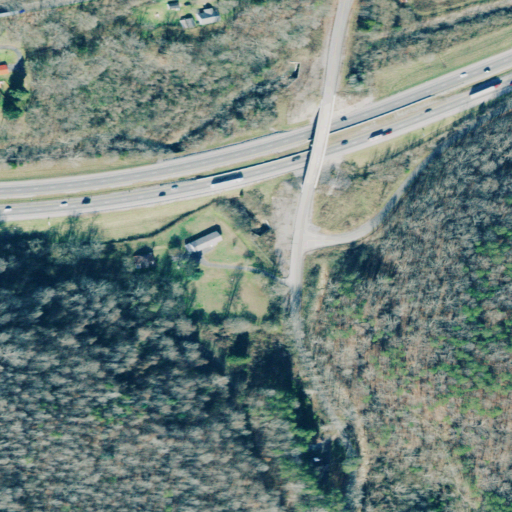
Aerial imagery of valley in Tennessee named Murphy Hollow containing deciduous forest, open development, low intensity development, mixed forest, medium intensity development, pasture, barren land, and high intensity development